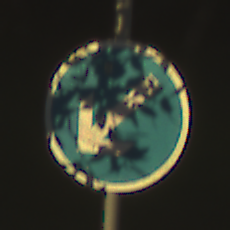
Verkehrszeichen: VorgeschriebeneVorbeifahrtLinks
Umgebung: Outdoor, Suburban
Tageszeit: Night
Wetter: Clear
Licht: Artificial
Jahreszeit: NotSpecified
Kontrast: MediumContrast